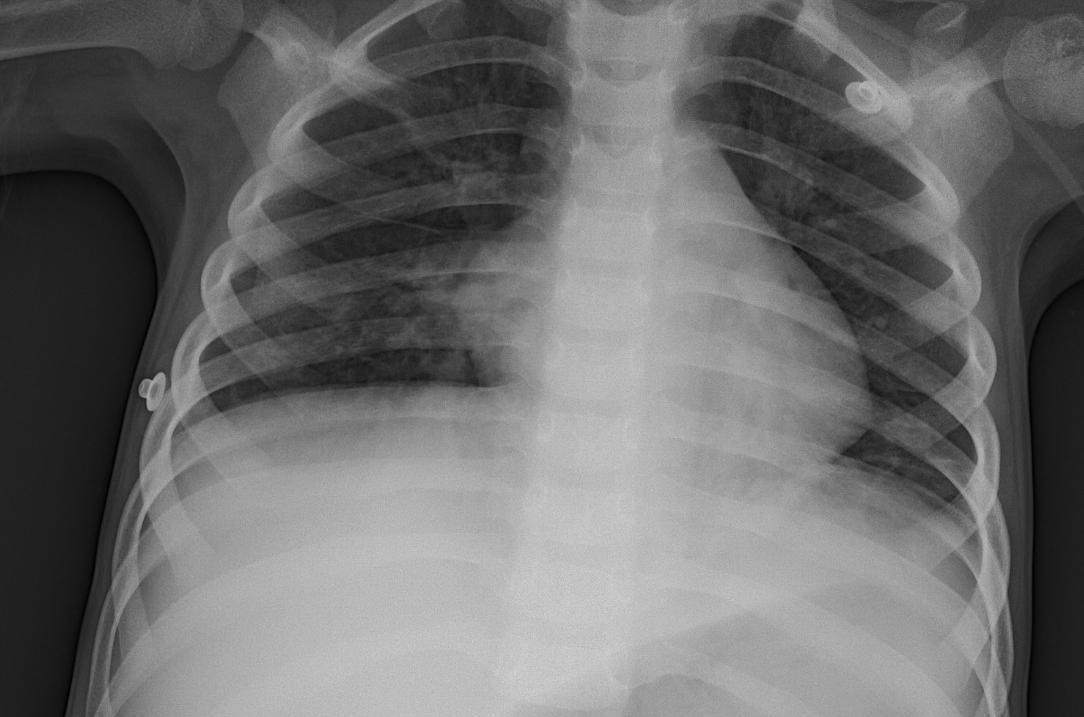
Diagnosis: PNEUMONIA